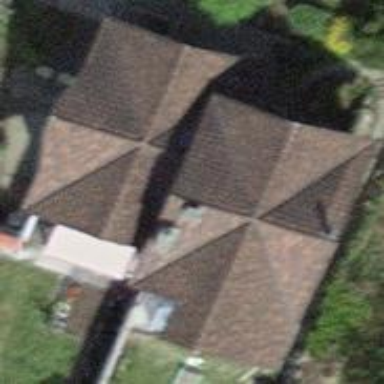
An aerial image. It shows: Simple house.